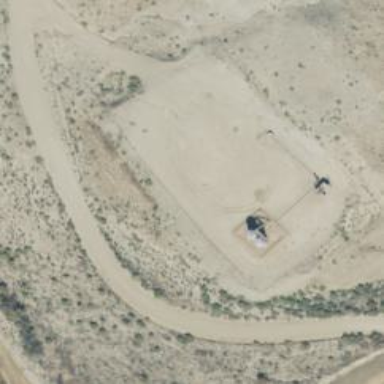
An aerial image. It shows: Petroleum well.